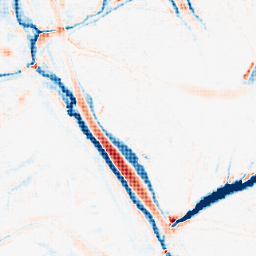
Category: morphological
Decomposition family: morphological
Decomposition parameters: operation: average
size: 10
Upsampling method: sinc_hamming
Upsampling parameters: scale: 4
kernel_size: 4
Upsampling scale: 4